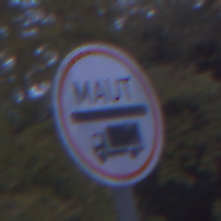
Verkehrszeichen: Mautpflicht
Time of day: Night
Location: Outdoor (Suburban)
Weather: PartlyCloudy
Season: NotSpecified
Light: Artificial